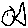
Label: fish